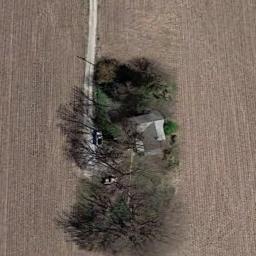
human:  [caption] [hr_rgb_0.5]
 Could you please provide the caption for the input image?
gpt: Two paths lead to a small black house .

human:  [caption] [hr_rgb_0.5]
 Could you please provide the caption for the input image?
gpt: One road is next to the sparse residential .

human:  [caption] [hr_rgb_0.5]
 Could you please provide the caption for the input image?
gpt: In a sparse residential area there is a house and several withered trees surrounded by farmland .

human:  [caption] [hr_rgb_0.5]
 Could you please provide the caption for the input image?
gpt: The sparse residential is on the bare land next to some trees and a road .

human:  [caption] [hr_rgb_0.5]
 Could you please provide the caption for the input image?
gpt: A sparse residential area with some trees and a gray building .